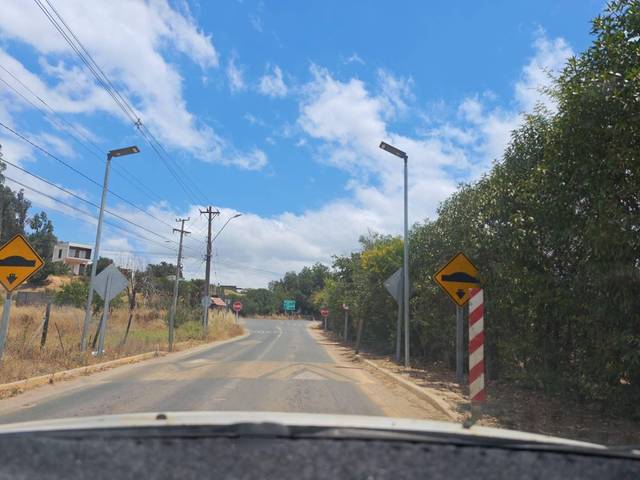
Region: Chile
Coordinates: -33.037, -71.234